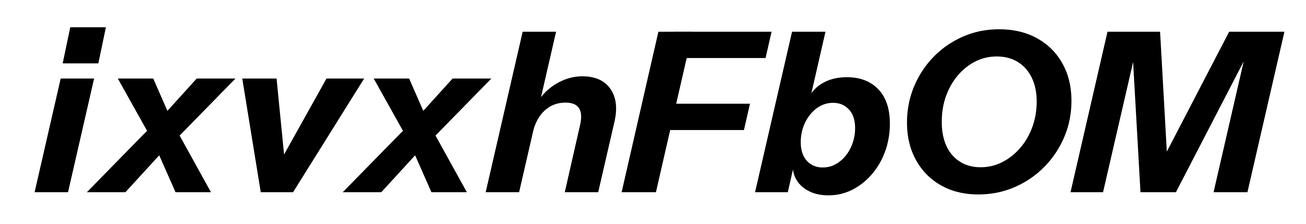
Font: InstrumentSans-Italic_Bold_Italic